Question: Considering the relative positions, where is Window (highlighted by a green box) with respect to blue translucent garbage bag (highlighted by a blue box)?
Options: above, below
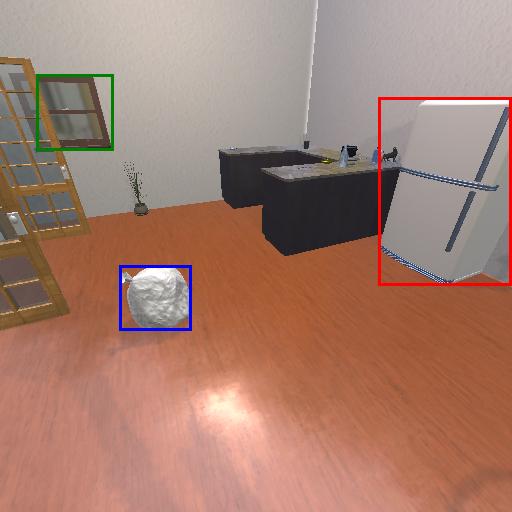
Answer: above